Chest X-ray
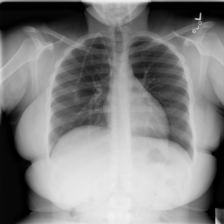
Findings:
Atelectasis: negative
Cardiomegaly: negative
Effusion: negative
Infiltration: negative
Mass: negative
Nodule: negative
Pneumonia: negative
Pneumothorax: negative
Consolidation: negative
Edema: negative
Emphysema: negative
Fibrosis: negative
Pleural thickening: negative
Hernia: negative